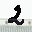
Label: 2